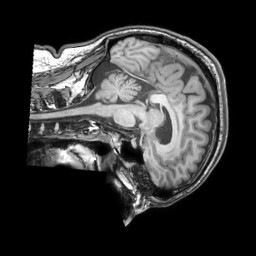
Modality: T1w
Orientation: sagittal
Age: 27
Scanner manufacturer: philips
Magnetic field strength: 3 T
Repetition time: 0.007 s
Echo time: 0.003501 s